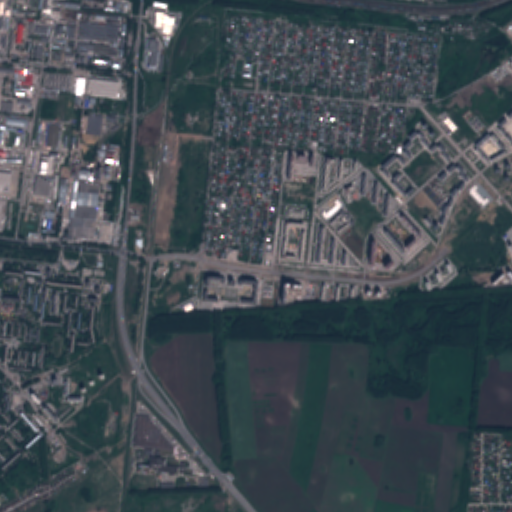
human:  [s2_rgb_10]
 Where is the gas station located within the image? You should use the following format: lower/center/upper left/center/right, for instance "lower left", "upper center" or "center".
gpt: The gas station is located in the lower center of the image.
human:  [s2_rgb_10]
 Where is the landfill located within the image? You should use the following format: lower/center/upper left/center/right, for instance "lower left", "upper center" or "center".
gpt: The landfill is located in the lower left of the image.
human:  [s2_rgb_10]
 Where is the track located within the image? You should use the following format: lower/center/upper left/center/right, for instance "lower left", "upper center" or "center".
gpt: The track is located in the lower left of the image.
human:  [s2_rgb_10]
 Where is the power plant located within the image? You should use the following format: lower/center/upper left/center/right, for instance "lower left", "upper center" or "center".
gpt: There is no power plant in the image.